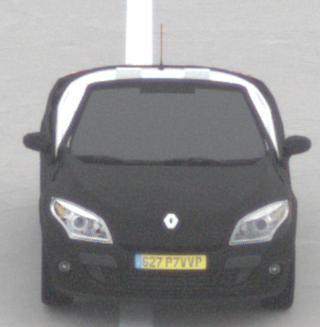
Make: Renault
Model: Mégane Coupé-Cabriolet 1.6 16V 110
Detailed model: Mégane (III) Coupé-Cabriolet
Model produced from: 2010/06
Model produced until: 2013/03
Doors: 2
Color: black
Road condition: dry road
Daytime: morning or afternoon
Contrast: low contrast